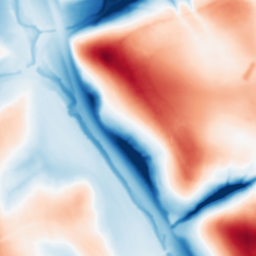
Category: multiscale
Decomposition family: dog_multiscale
Decomposition parameters: sigma_ratio: 2
n_scales: 5
base_sigma: 1
Upsampling method: bicubic
Upsampling parameters: scale: 4
Upsampling scale: 4